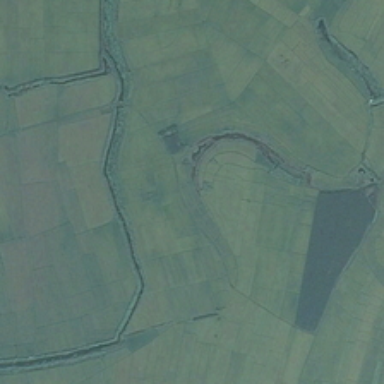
Two small rivers are in a piece of green farmland .